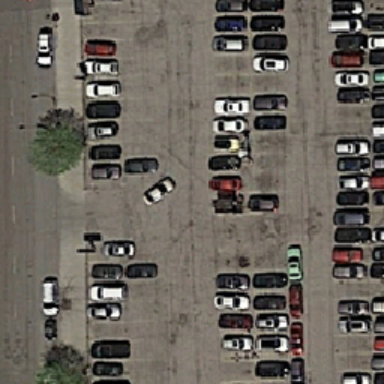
Stop in the black car again .